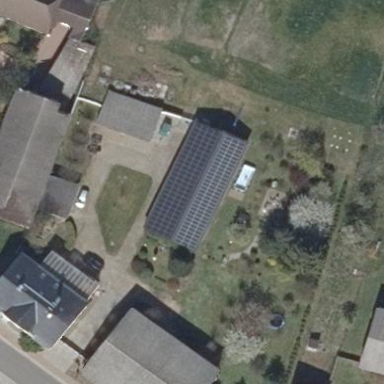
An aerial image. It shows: Building equipped with small solar photovoltaic panel for generating electricity.